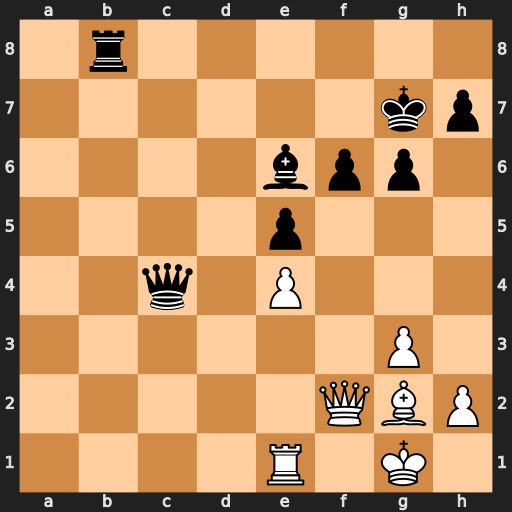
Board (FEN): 1r6/6kp/4bpp1/4p3/2q1P3/6P1/5QBP/4R1K1
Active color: w
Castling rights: -
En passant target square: -
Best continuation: Qa7+ Bf7 Qxb8 Qc5+ Kh1